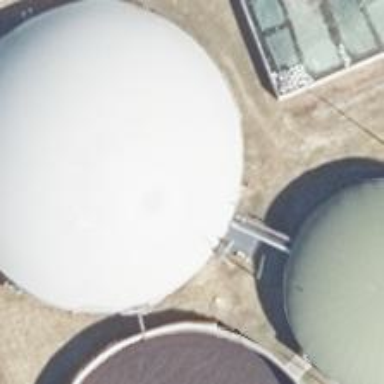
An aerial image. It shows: Storage tank that is man-made.